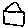
Label: house